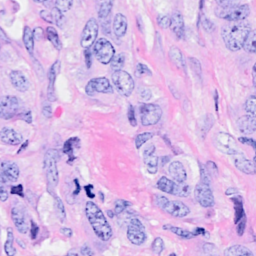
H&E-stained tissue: Breast